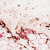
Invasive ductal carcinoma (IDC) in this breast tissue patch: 0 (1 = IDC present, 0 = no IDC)